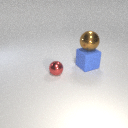
large blue rubber cube below large brown metal sphere